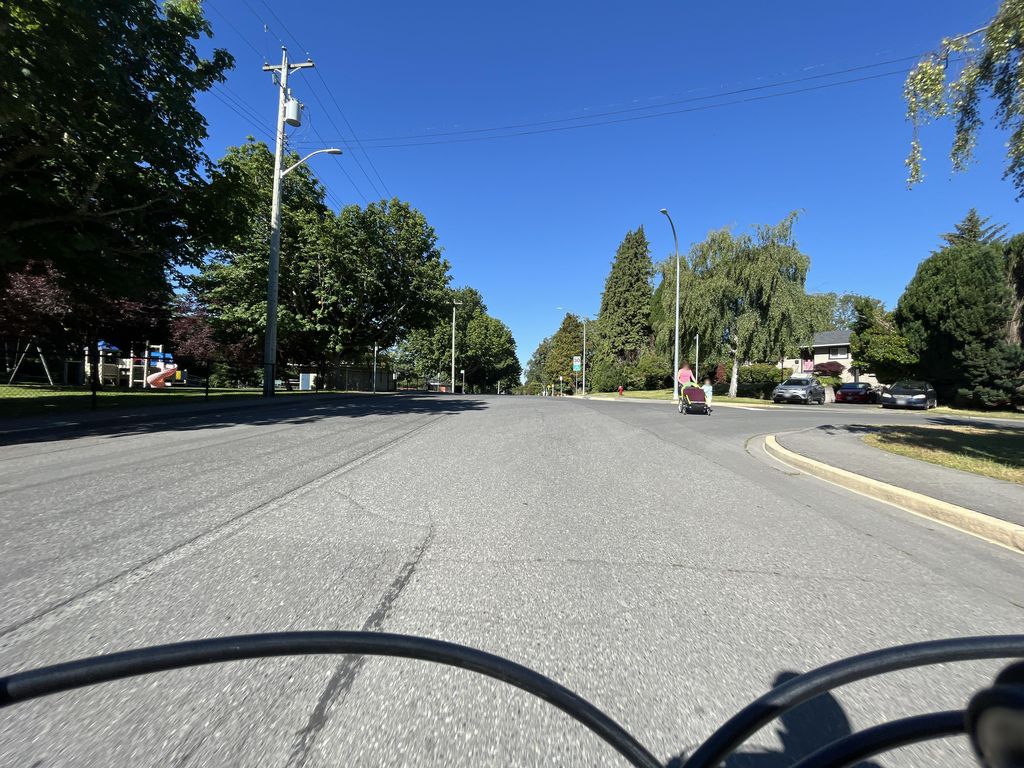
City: victoria